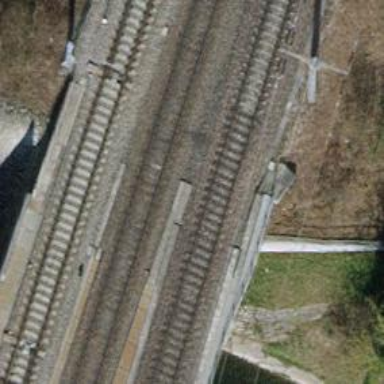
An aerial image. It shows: Bridge with electrified railway tracks featuring contact line.